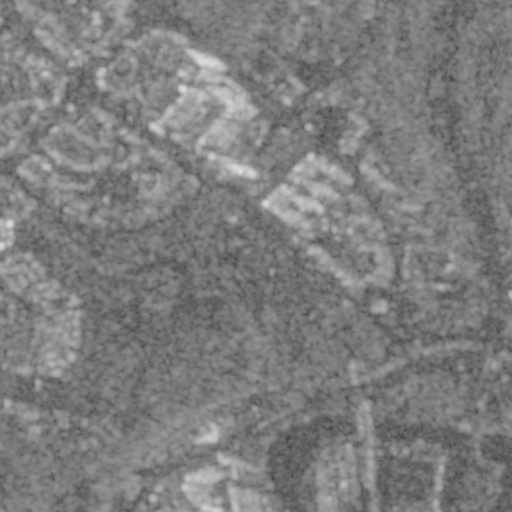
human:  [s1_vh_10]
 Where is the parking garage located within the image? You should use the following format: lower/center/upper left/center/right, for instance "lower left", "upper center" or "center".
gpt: The parking garage is located in the center left of the image.
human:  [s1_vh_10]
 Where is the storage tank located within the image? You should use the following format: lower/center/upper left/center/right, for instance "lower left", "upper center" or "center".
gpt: The storage tank is located in the upper center of the image.
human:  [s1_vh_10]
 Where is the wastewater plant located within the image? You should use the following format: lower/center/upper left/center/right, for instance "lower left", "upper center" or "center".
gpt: The wastewater plant is located in the center right of the image.
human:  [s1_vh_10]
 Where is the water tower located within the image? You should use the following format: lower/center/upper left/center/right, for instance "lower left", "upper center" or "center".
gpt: The water tower is located in the lower center of the image.
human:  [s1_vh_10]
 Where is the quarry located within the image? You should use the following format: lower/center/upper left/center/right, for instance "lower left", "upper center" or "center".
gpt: There is no quarry in the image.

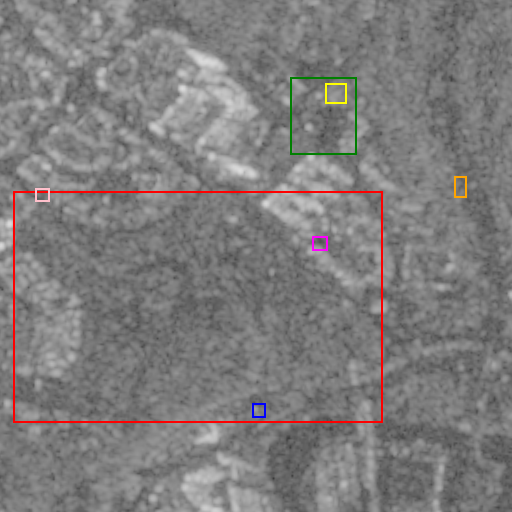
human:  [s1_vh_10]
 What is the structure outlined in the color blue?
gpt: The structure outlined in blue is a gas station.
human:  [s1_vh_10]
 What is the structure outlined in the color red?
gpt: The structure outlined in red is a park.
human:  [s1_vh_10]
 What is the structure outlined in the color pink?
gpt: The structure outlined in pink is a parking garage.
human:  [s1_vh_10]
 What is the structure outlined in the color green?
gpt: The structure outlined in green is a parking lot.
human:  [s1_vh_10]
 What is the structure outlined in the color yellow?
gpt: The structure outlined in yellow is a power substation.
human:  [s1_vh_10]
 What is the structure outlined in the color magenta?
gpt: The structure outlined in magenta is a track.
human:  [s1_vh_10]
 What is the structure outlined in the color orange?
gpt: The structure outlined in orange is a wastewater plant.
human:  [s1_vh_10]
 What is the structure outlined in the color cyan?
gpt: There is no cyan outline.